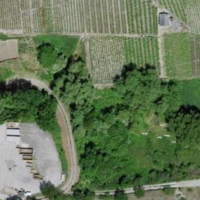
EUNIS habitat code: 43
Species observed at this site:
Corvus corone
Linaria cannabina
Emberiza citrinella
Dendrocopos major
Chloris chloris
Acrocephalus palustris
Passer domesticus
Fringilla coelebs
Aegithalos caudatus
Sylvia atricapilla
Turdus merula
Columba palumbus
Parus major
Cuculus canorus
Milvus migrans
Pica pica
Phoenicurus ochruros
Garrulus glandarius
Picus viridis
Corvus corax
Motacilla alba
Periparus ater